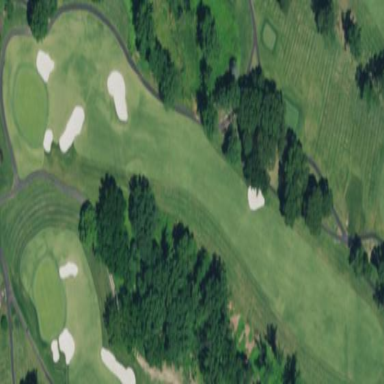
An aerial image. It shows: Grassy area designated as golf fairway.